Question: Could someone explain to me how to customize Bootstrap's input type="email" validation tooltip like the one below?

Or better yet, could someone explain how customize Bootstrap's validation tooltips in general?
---
It has been pointed out by <URL> that this is actually a HTML 5 validation tooltip. I am going to leave up the question for other people who make the same mistake as I did.
The following questions will help with HTML5 validation styling,
- <URL>
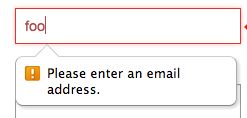
Answer: as far as i know these validation tooltips are not from bootstrap. They are and HTML5 feature and are provided and styled by the browser.
<URL> you can find a guide how to create your own validation tooltips.
In Webkit browsers you can style these tooltips a bit using:
'''
::-webkit-validation-bubble-message {
padding: 1em;
}
'''
and with the CSS ':invalid' selector you can style the wrong inputs